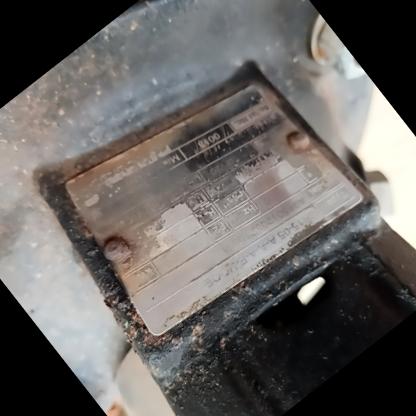
Klasa: tabliczka-znamionowa